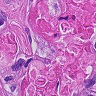
Metastatic tissue present: yes